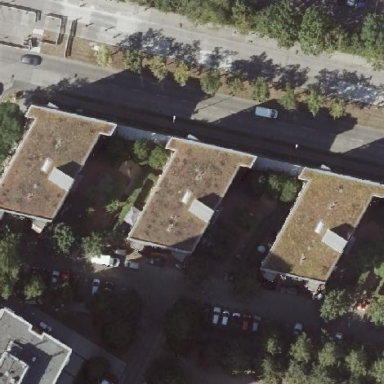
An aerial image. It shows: Residential building with flat roof.